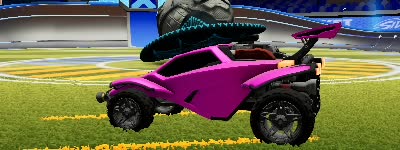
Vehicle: octane